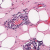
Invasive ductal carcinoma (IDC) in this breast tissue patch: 0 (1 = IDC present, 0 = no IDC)